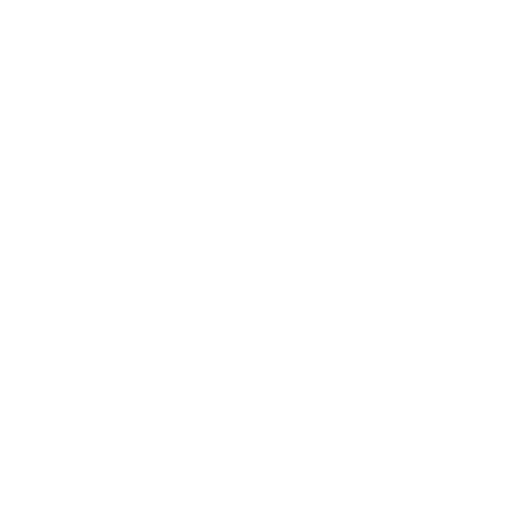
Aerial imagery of cape in Alaska named Fort Point containing only unknown